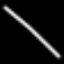
Label: line